Question: I am trying to figure out how to create a Polaroid effect for Photos in an app I am creating.. I have looked everywhere and cant figure out where to start..
I need something like this :

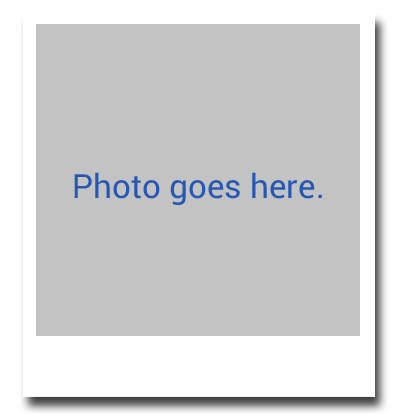
Answer: Use a <URL> drawable as the background of your container view. The padding supplied by the 9-patch will help position your content within the frame.